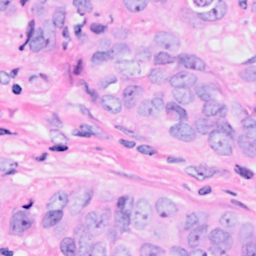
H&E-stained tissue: Breast